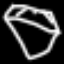
Label: diamond